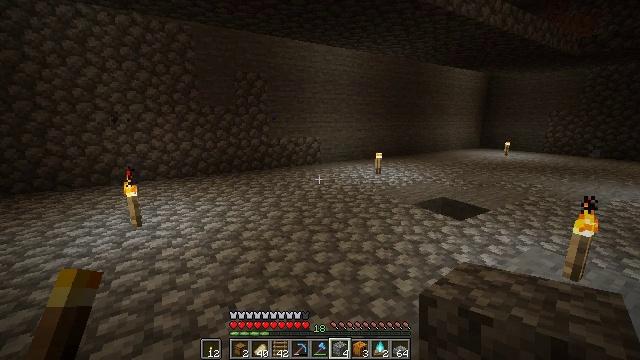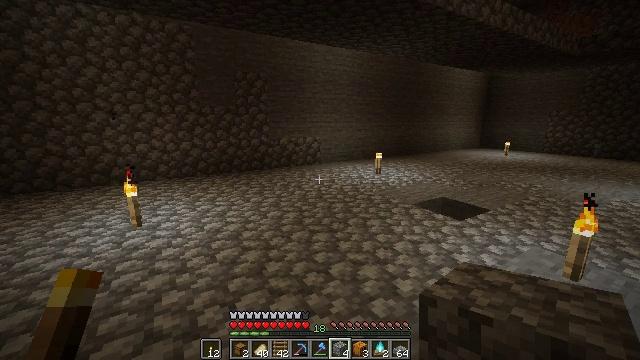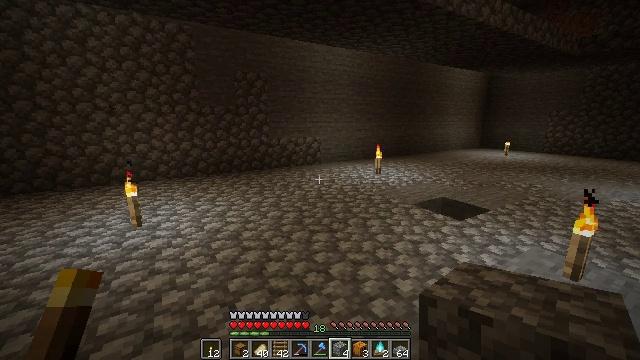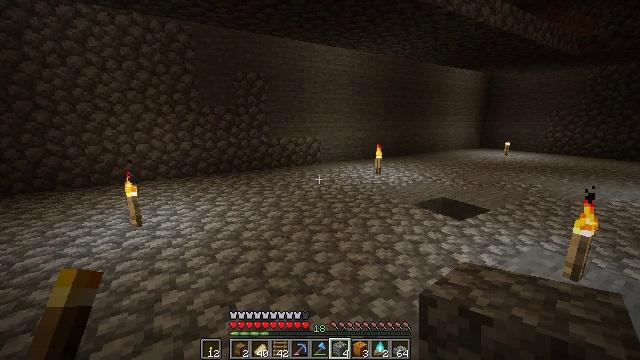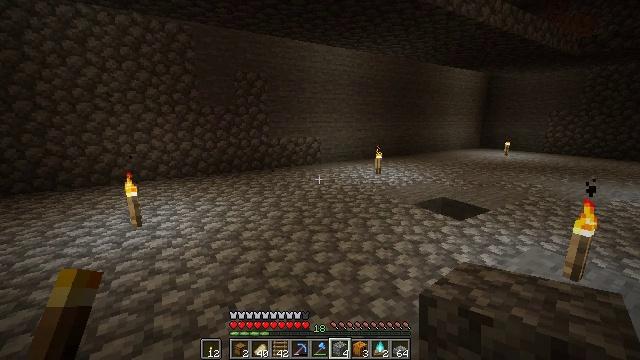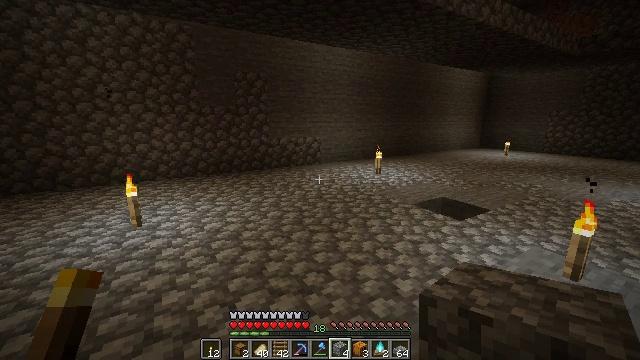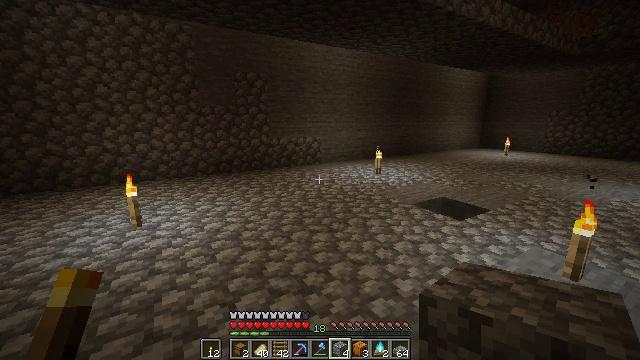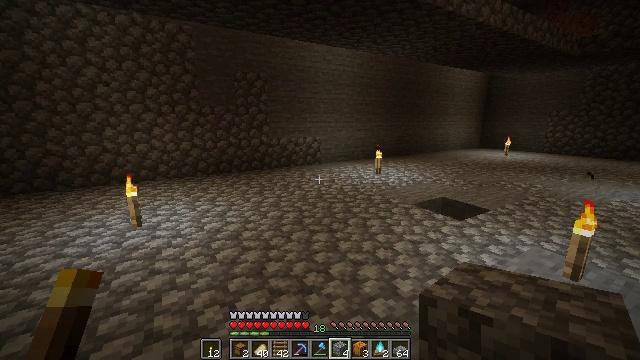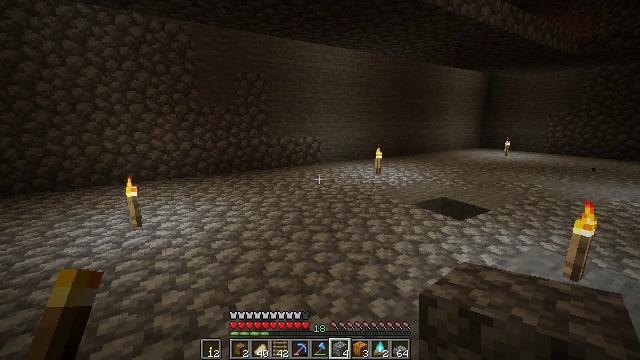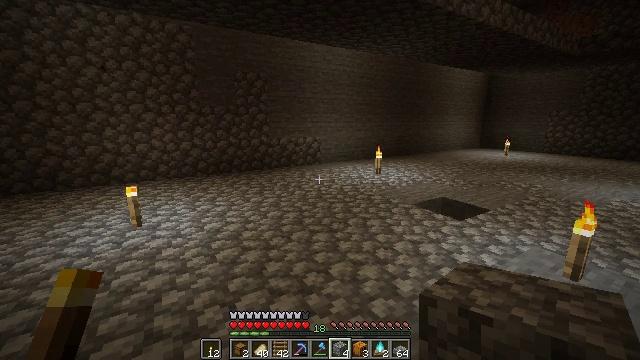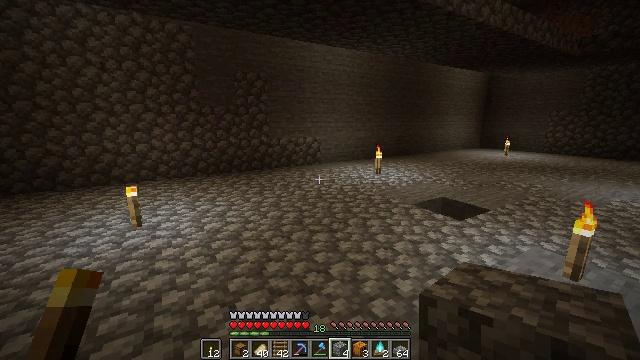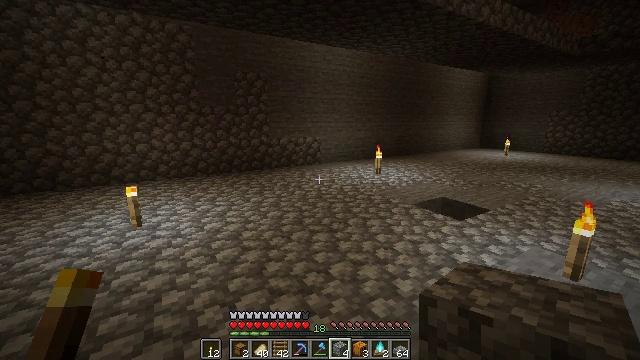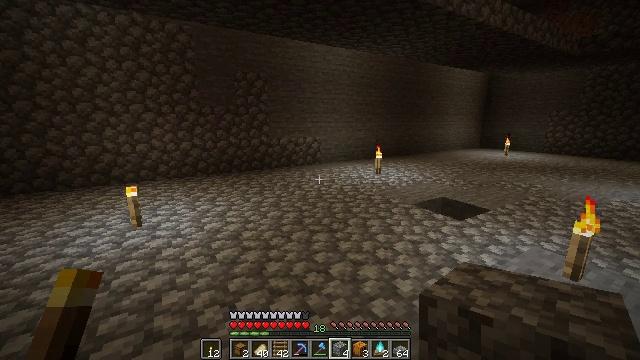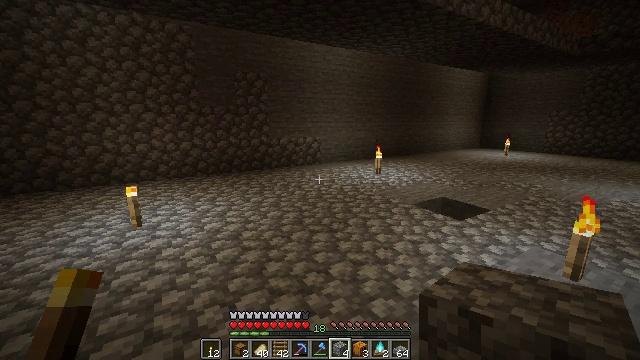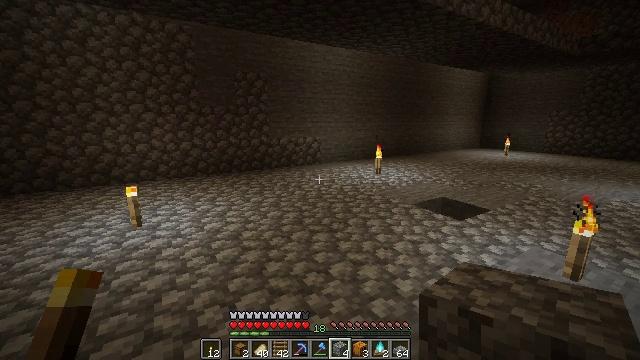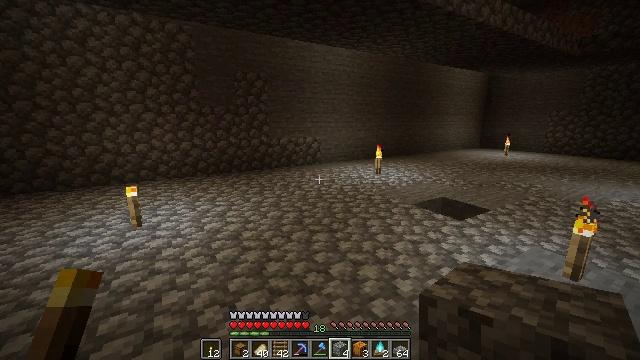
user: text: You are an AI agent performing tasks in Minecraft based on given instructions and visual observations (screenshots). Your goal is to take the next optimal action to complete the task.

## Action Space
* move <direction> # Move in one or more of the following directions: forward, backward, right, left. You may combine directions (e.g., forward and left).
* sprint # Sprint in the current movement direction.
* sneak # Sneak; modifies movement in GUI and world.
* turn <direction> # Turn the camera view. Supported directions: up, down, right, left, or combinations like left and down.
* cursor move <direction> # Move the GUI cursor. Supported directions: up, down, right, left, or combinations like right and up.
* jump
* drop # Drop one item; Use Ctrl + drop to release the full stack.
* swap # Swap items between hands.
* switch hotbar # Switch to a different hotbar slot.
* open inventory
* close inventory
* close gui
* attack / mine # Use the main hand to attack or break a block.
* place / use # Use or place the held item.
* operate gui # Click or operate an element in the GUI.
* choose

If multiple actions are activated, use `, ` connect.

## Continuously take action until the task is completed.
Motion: motion action
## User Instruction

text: Remove the ladder from its position.
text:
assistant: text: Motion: no_op
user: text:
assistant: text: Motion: no_op
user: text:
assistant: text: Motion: no_op
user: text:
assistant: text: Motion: no_op
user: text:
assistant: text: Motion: no_op
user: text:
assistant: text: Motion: no_op
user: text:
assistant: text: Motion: no_op
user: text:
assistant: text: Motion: no_op
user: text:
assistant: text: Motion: no_op
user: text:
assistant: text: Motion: no_op
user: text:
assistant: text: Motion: no_op
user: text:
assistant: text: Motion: no_op
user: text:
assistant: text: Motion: no_op
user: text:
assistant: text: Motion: no_op
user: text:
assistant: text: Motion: no_op
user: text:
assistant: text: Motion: no_op
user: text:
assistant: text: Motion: no_op
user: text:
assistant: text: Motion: no_op
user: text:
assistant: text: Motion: no_op
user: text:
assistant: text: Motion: no_op
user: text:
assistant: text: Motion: no_op
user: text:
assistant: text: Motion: no_op
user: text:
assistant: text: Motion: no_op
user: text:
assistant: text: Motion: no_op
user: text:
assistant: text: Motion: no_op
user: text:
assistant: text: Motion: no_op
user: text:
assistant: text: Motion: no_op
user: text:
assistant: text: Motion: no_op
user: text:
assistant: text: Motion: no_op
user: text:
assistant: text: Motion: no_op